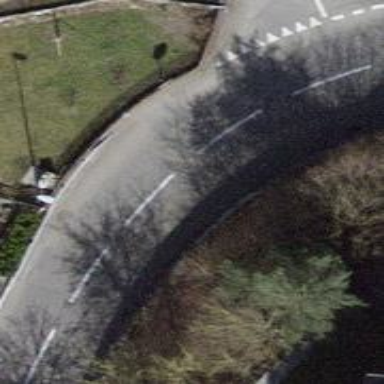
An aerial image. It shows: Asphalt road classified as tertiary.